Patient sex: M
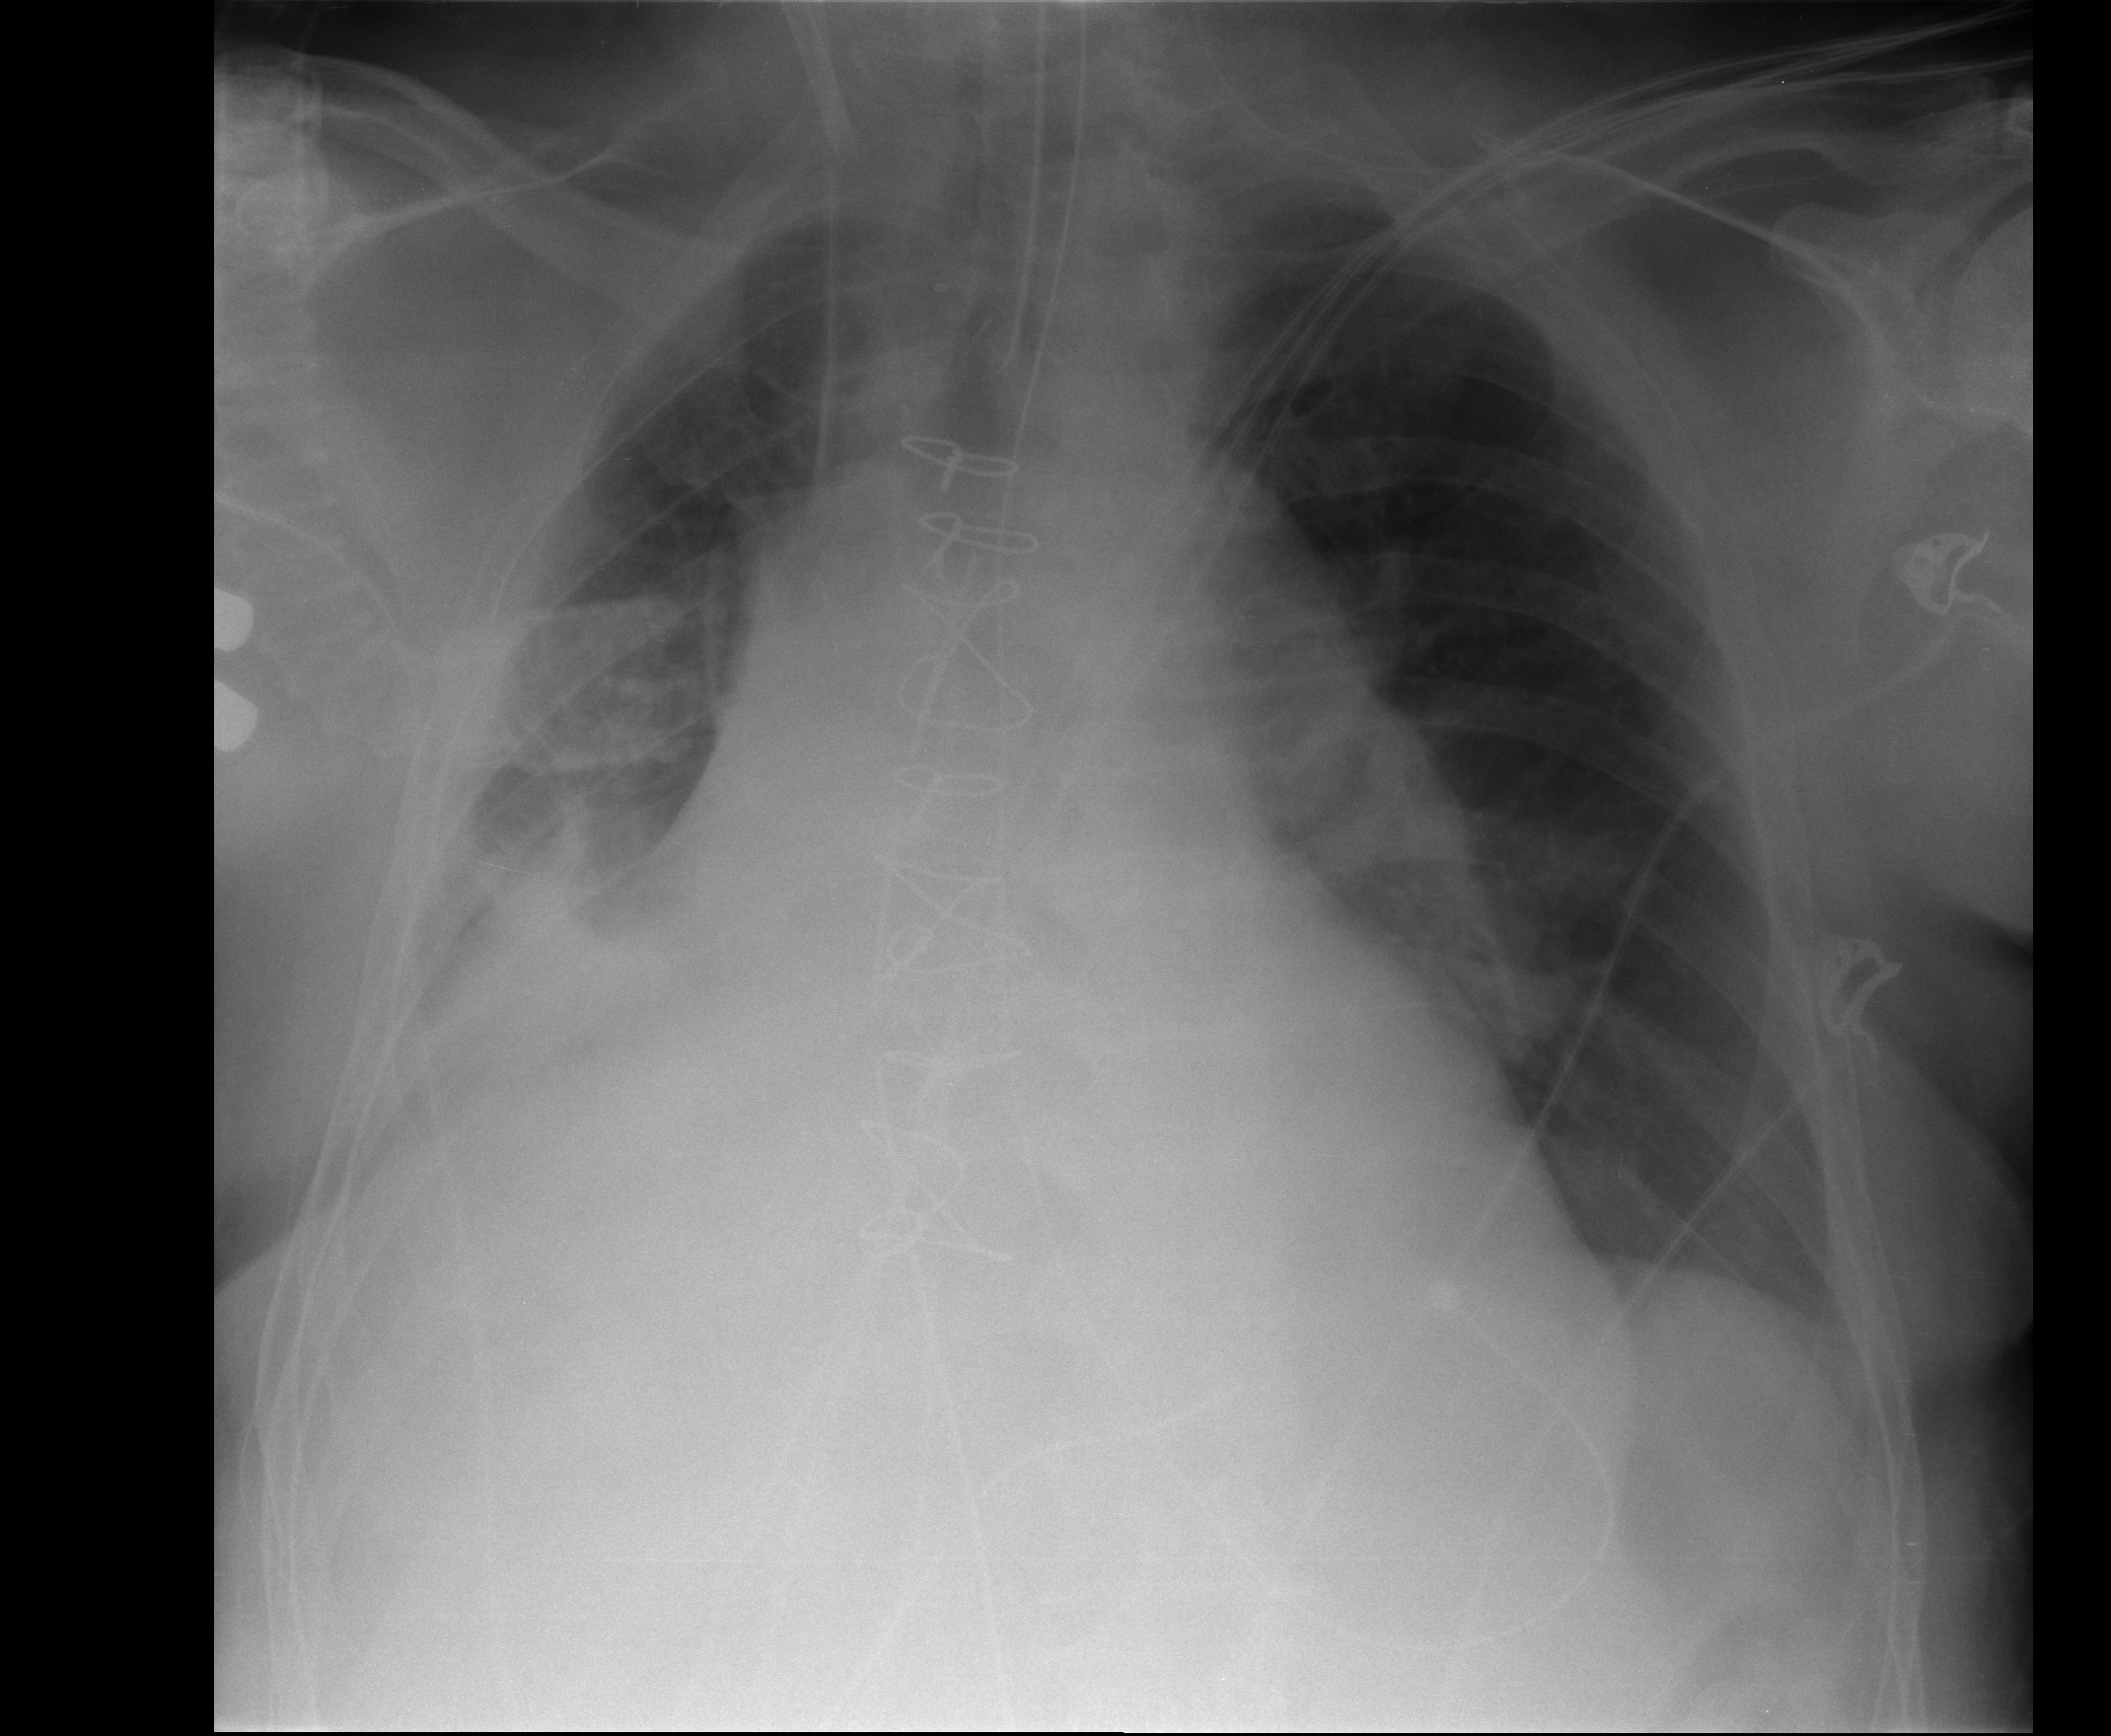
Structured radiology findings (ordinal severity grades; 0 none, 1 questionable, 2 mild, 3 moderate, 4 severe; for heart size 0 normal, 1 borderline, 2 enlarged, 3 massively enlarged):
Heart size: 3
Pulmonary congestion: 2
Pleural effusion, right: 3
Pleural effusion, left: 0
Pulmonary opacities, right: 1
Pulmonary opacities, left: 0
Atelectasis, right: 3
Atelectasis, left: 0